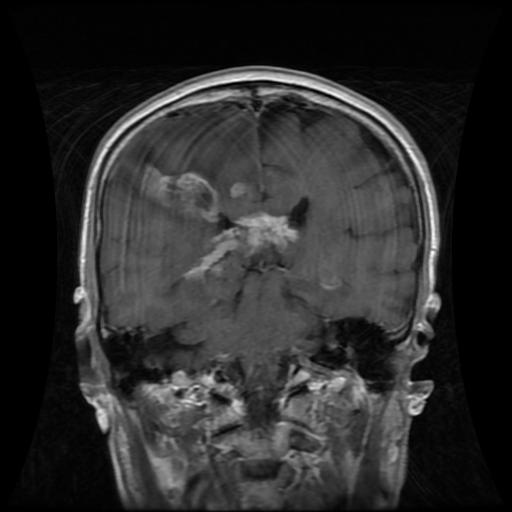
Label: glioma